Question: I need to generate buttons from SQLite data, but on 100% size like this image:

The problem is that my main layout is absolute :(
'''
TabFolder tabFolder = new TabFolder(shell, SWT.NONE);
//tabFolder.setLayout(new GridLayout());
tabFolder.setBounds(10, 319, 740, 342);
TabItem tbtmPizzas = new TabItem(tabFolder, SWT.NONE);
tbtmPizzas.setText("Members");
Composite composite = new Composite(tabFolder, SWT.NONE);
tbtmPizzas.setControl(composite);
// for this example, I simply repeated this button with different bounds
Button button = new Button(composite, SWT.NONE);
button.setText("Michael");
button.setBounds(10, 10, 137, 52);
'''
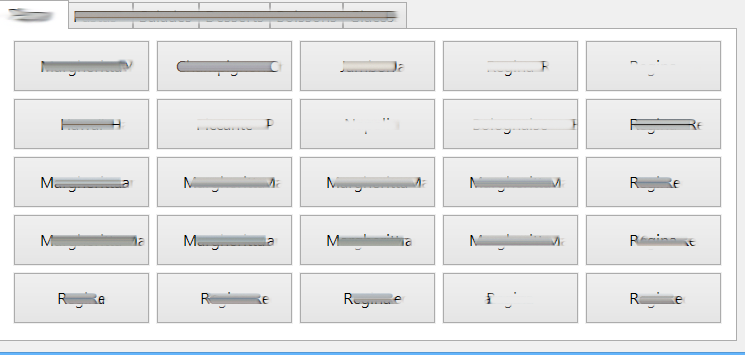
Answer: This should help you get things started:
'''
public static void main(String[] args)
{
Display display = new Display();
Shell shell = new Shell();
shell.setLayout(new FillLayout());
TabFolder folder = new TabFolder(shell, SWT.NONE);
TabItem item = new TabItem(folder, SWT.NONE);
item.setText("Item");
Composite content = new Composite(folder, SWT.NONE);
content.setLayout(new GridLayout(3, true));
String[] myData = {"This", "is", "some", "random", "data"};
for (String data : myData)
{
Button button = new Button(content, SWT.PUSH);
button.setText(data);
button.setLayoutData(new GridData(SWT.FILL, SWT.FILL, true, true));
}
item.setControl(content);
shell.pack();
shell.open();
while (!shell.isDisposed())
{
if (!display.readAndDispatch())
{
display.sleep();
}
}
display.dispose();
}
'''
Looks like this: